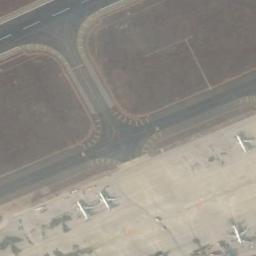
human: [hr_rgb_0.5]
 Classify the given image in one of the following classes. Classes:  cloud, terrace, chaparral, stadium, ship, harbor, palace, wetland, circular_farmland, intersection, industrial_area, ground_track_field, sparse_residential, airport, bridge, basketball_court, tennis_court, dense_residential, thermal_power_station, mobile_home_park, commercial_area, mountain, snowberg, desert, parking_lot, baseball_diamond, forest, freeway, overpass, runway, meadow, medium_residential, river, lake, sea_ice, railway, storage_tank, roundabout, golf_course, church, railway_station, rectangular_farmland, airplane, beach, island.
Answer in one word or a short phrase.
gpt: runway